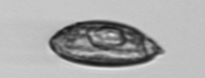
Label: Katodinium_or_Torodinium